Aerial crown-view tile of a tropical tree (Barro Colorado Island, Panama), acquired 20241216:
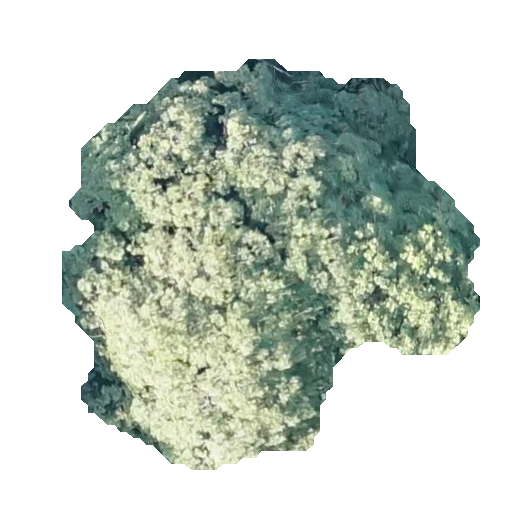
Species: Tabebuia rosea
GBIF accepted scientific name: Tabebuia rosea
Crown area: 174.623 m²